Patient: sex F, age 69
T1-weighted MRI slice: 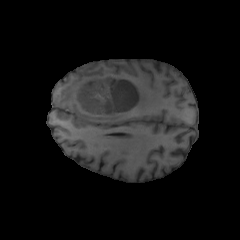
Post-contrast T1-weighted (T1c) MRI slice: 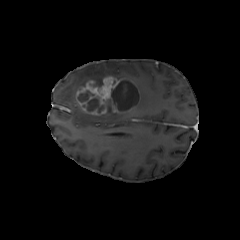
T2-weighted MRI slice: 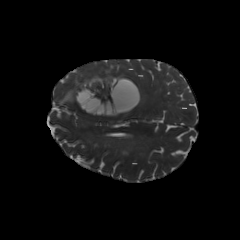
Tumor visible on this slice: yes
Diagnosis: Glioblastoma, IDH-wildtype
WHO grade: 4